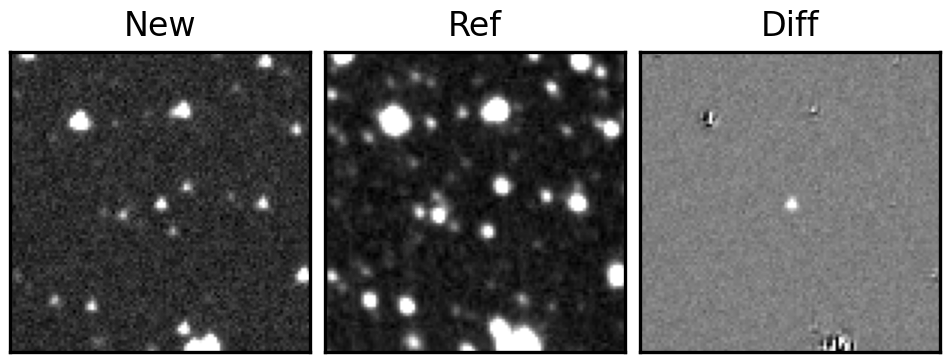
Label: real